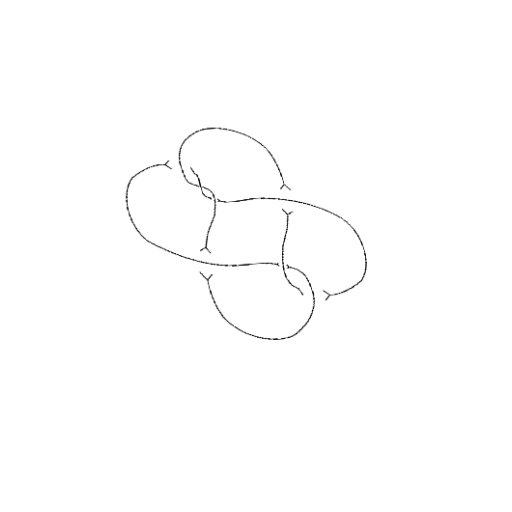
Crossing number: 7